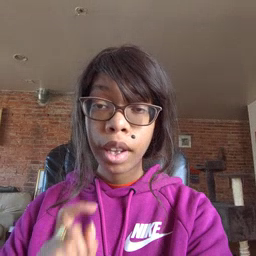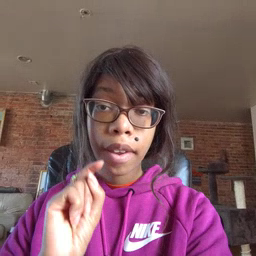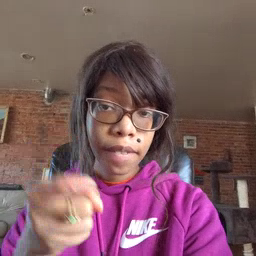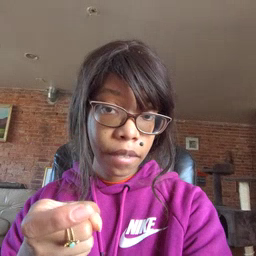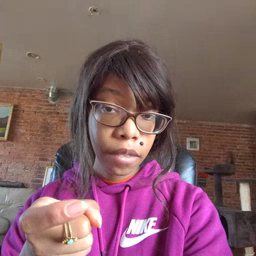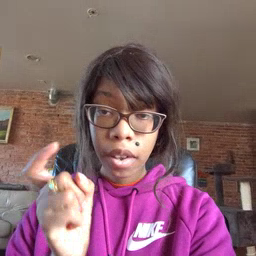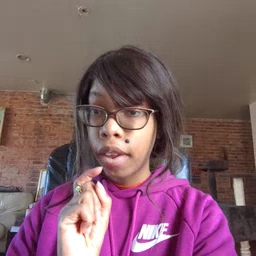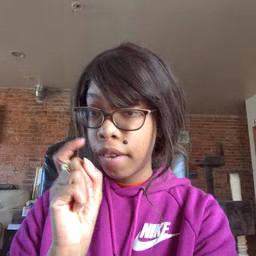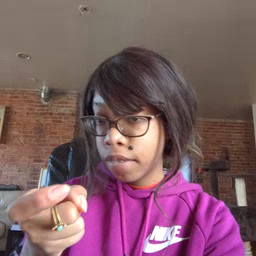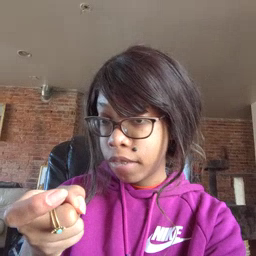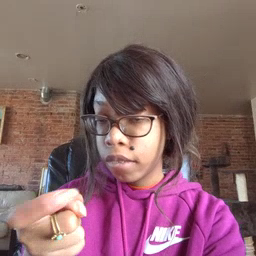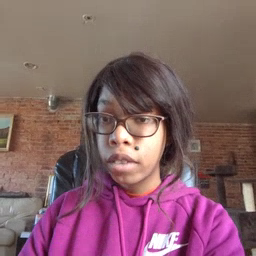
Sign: gift